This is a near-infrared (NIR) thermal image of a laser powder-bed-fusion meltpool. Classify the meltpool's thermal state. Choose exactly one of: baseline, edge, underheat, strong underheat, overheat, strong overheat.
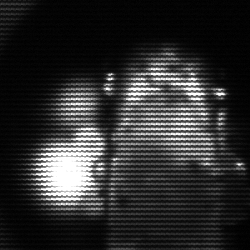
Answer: strong underheat